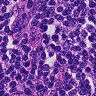
Metastatic tissue present: no